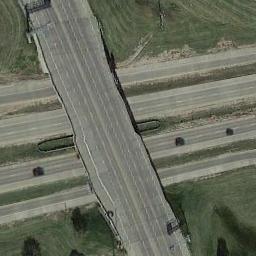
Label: overpass